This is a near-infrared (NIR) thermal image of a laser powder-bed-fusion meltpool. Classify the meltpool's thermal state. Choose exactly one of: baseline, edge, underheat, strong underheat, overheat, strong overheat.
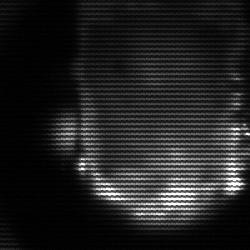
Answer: baseline